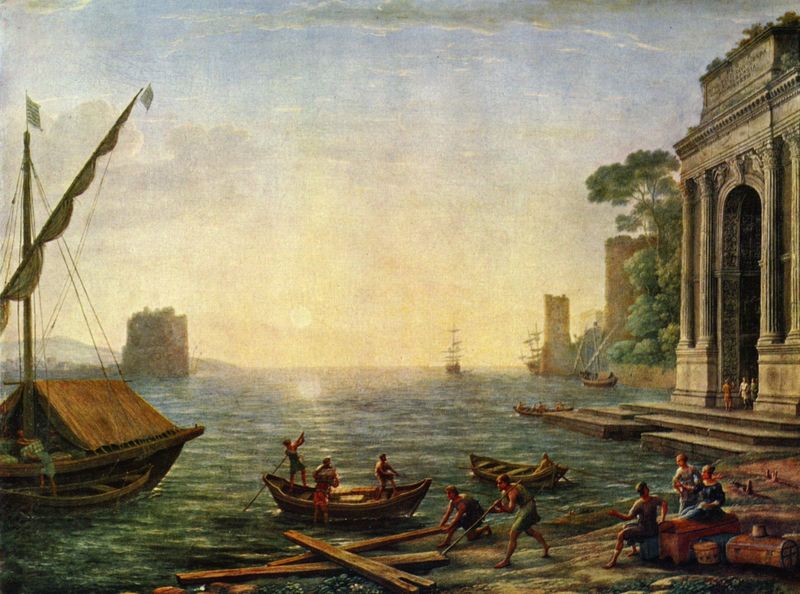
Titel: Seehafen beim Aufgang der Sonne
Künstler: Claude Lorrain
Standort: München
Institution: Alte Pinakothek
Schlagwörter: baum, berg, blau, felsen, gemälde, himmel, mann, meer, schatten, wasser, wolken, bäume, frauen, grün, menschen, sand, see, ufer, abend, frankreich, frau, holz, licht, männer, pfeiler, säule, säulen, tür, ölbild, dach, gebäude, haus, wolke, architektur, barock, historie, mensch, bild, öl, dämmerung, horizont, hügel, morgen, sonnenaufgang, spiegelung, gewässer, sonne, klassizismus, arbeit, boot, boote, ruder, stock, turm, küste, schiff, schiffe, segel, segelboot, segelschiffe, strand, welle, wellen, bogen, italien, kisten, venedig, fahne, fischer, mast, segelschiff, gepäck, berge, fels, mauer, sonnenuntergang, pilaster, arbeiter, hafen, ladung, anleger, masten, schaum, brandung, planken, staffage, treibgut, treibholz, treppe, treppen, turner, ruderboot, streifen, balken, stufen, bretter, plinthe, warten, abendstimmung, tor, anlegen, segelboote, segeln, schimmer, ruine, truhe, sonnenstrahl, stangen, antike, burg, strohdach, türme, palast, torbogen, strahlen, leuchtturm, stöcke, kiste, rom, kapitell, stäbe, romantisch, ionisch, antik, reise, sonnenschein, griechenland, claude, tempel, windstille, stange, basis, gegenlicht, korinthisch, schieben, schatz, holzbalken, zelt, triumphbogen, holzbretter, heimkehr, korintisch, ruderboote, stochern, kannelur, staken, reisen, flage, antikenrezeption, schiffsbau, planke, strandgut, lorrain, truhen, lorraine, schif, schiffsbruch, sonn, attisch, claude lorrain, verblauen, packen, atlantis, flöser, flöße, strodach, gelee, abreisen, claude lorraine, ewrf, fgsdfgfsdgfdsfdsgfsdg, leuchttuem, sfdsfdsgdgfdsgfdsghfdsg, sonnenafgang, verschiffen, abstossen, ol, schäulen